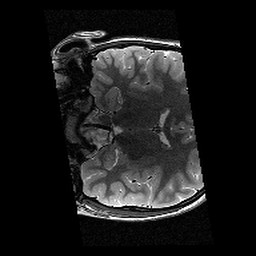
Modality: T2w
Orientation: coronal
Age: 12
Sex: female
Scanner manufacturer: siemens
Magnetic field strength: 3 T
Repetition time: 9.23 s
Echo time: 0.067 s